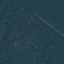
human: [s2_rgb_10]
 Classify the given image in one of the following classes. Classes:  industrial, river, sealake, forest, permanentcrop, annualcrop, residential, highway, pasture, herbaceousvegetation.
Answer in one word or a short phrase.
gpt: Forest